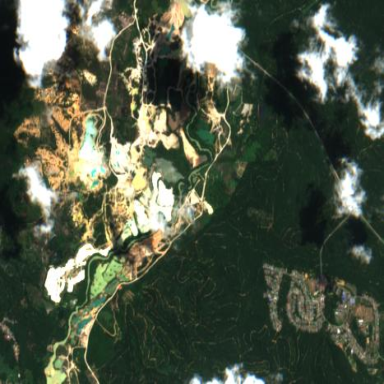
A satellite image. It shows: Sand quarry.